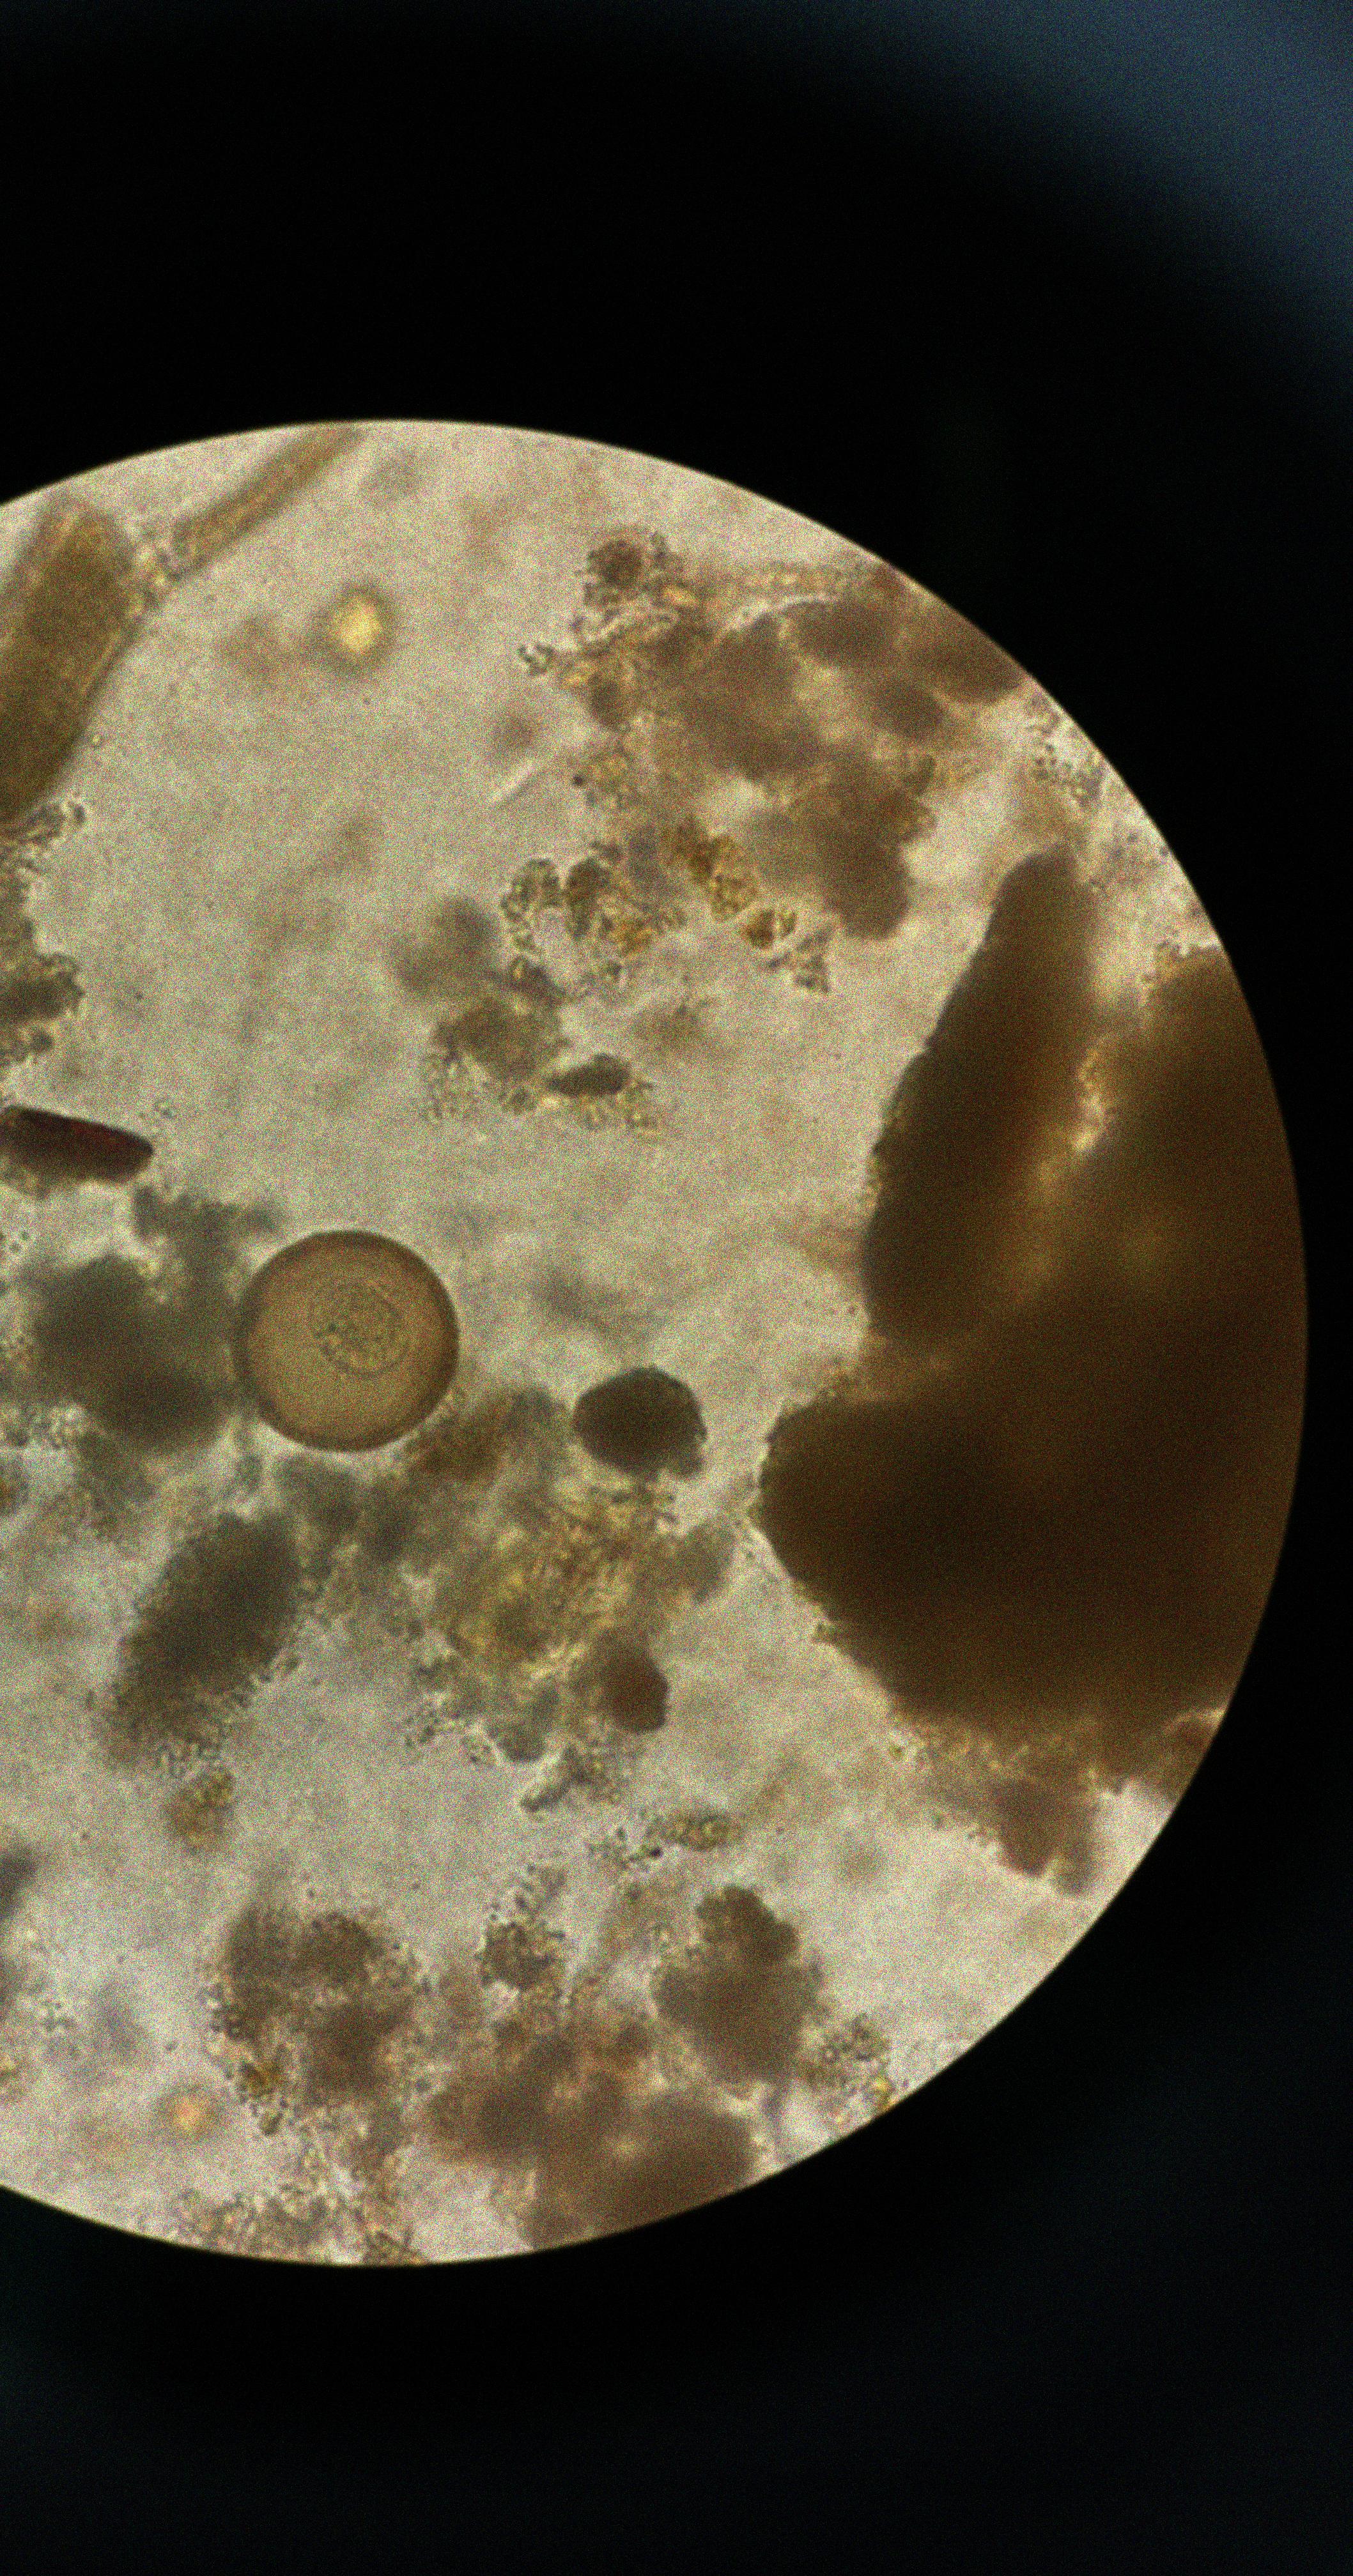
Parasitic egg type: Hymenolepis diminuta